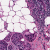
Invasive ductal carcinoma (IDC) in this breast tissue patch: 0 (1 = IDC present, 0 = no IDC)